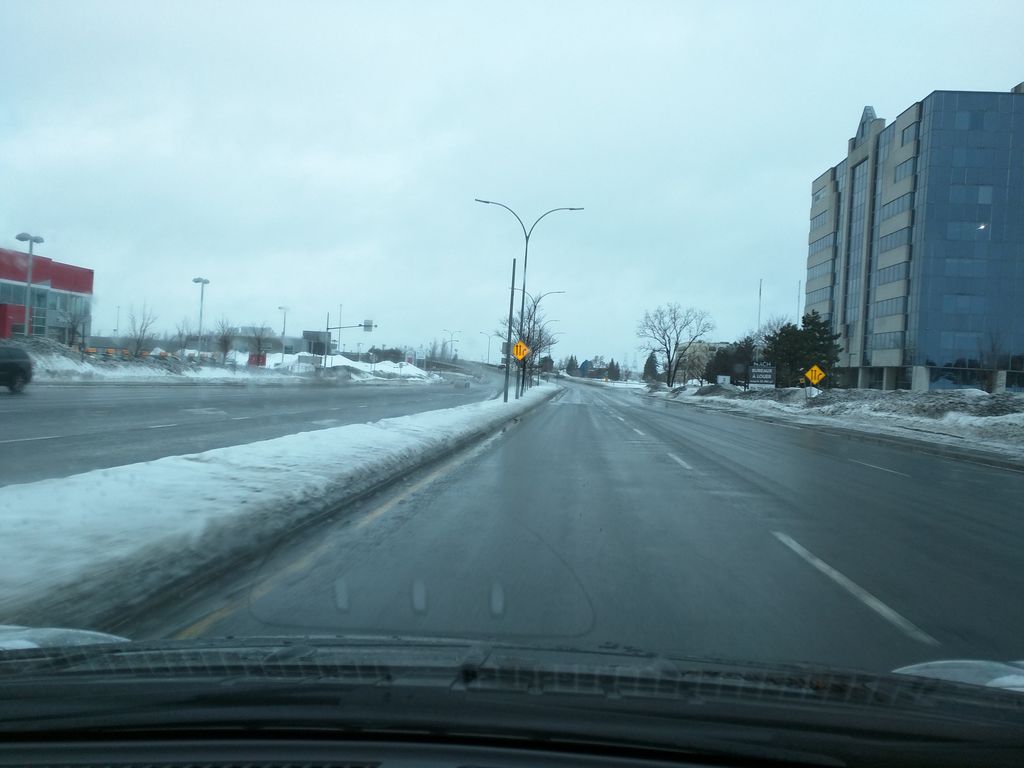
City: montreal